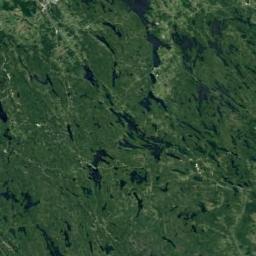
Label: wetland